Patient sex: M
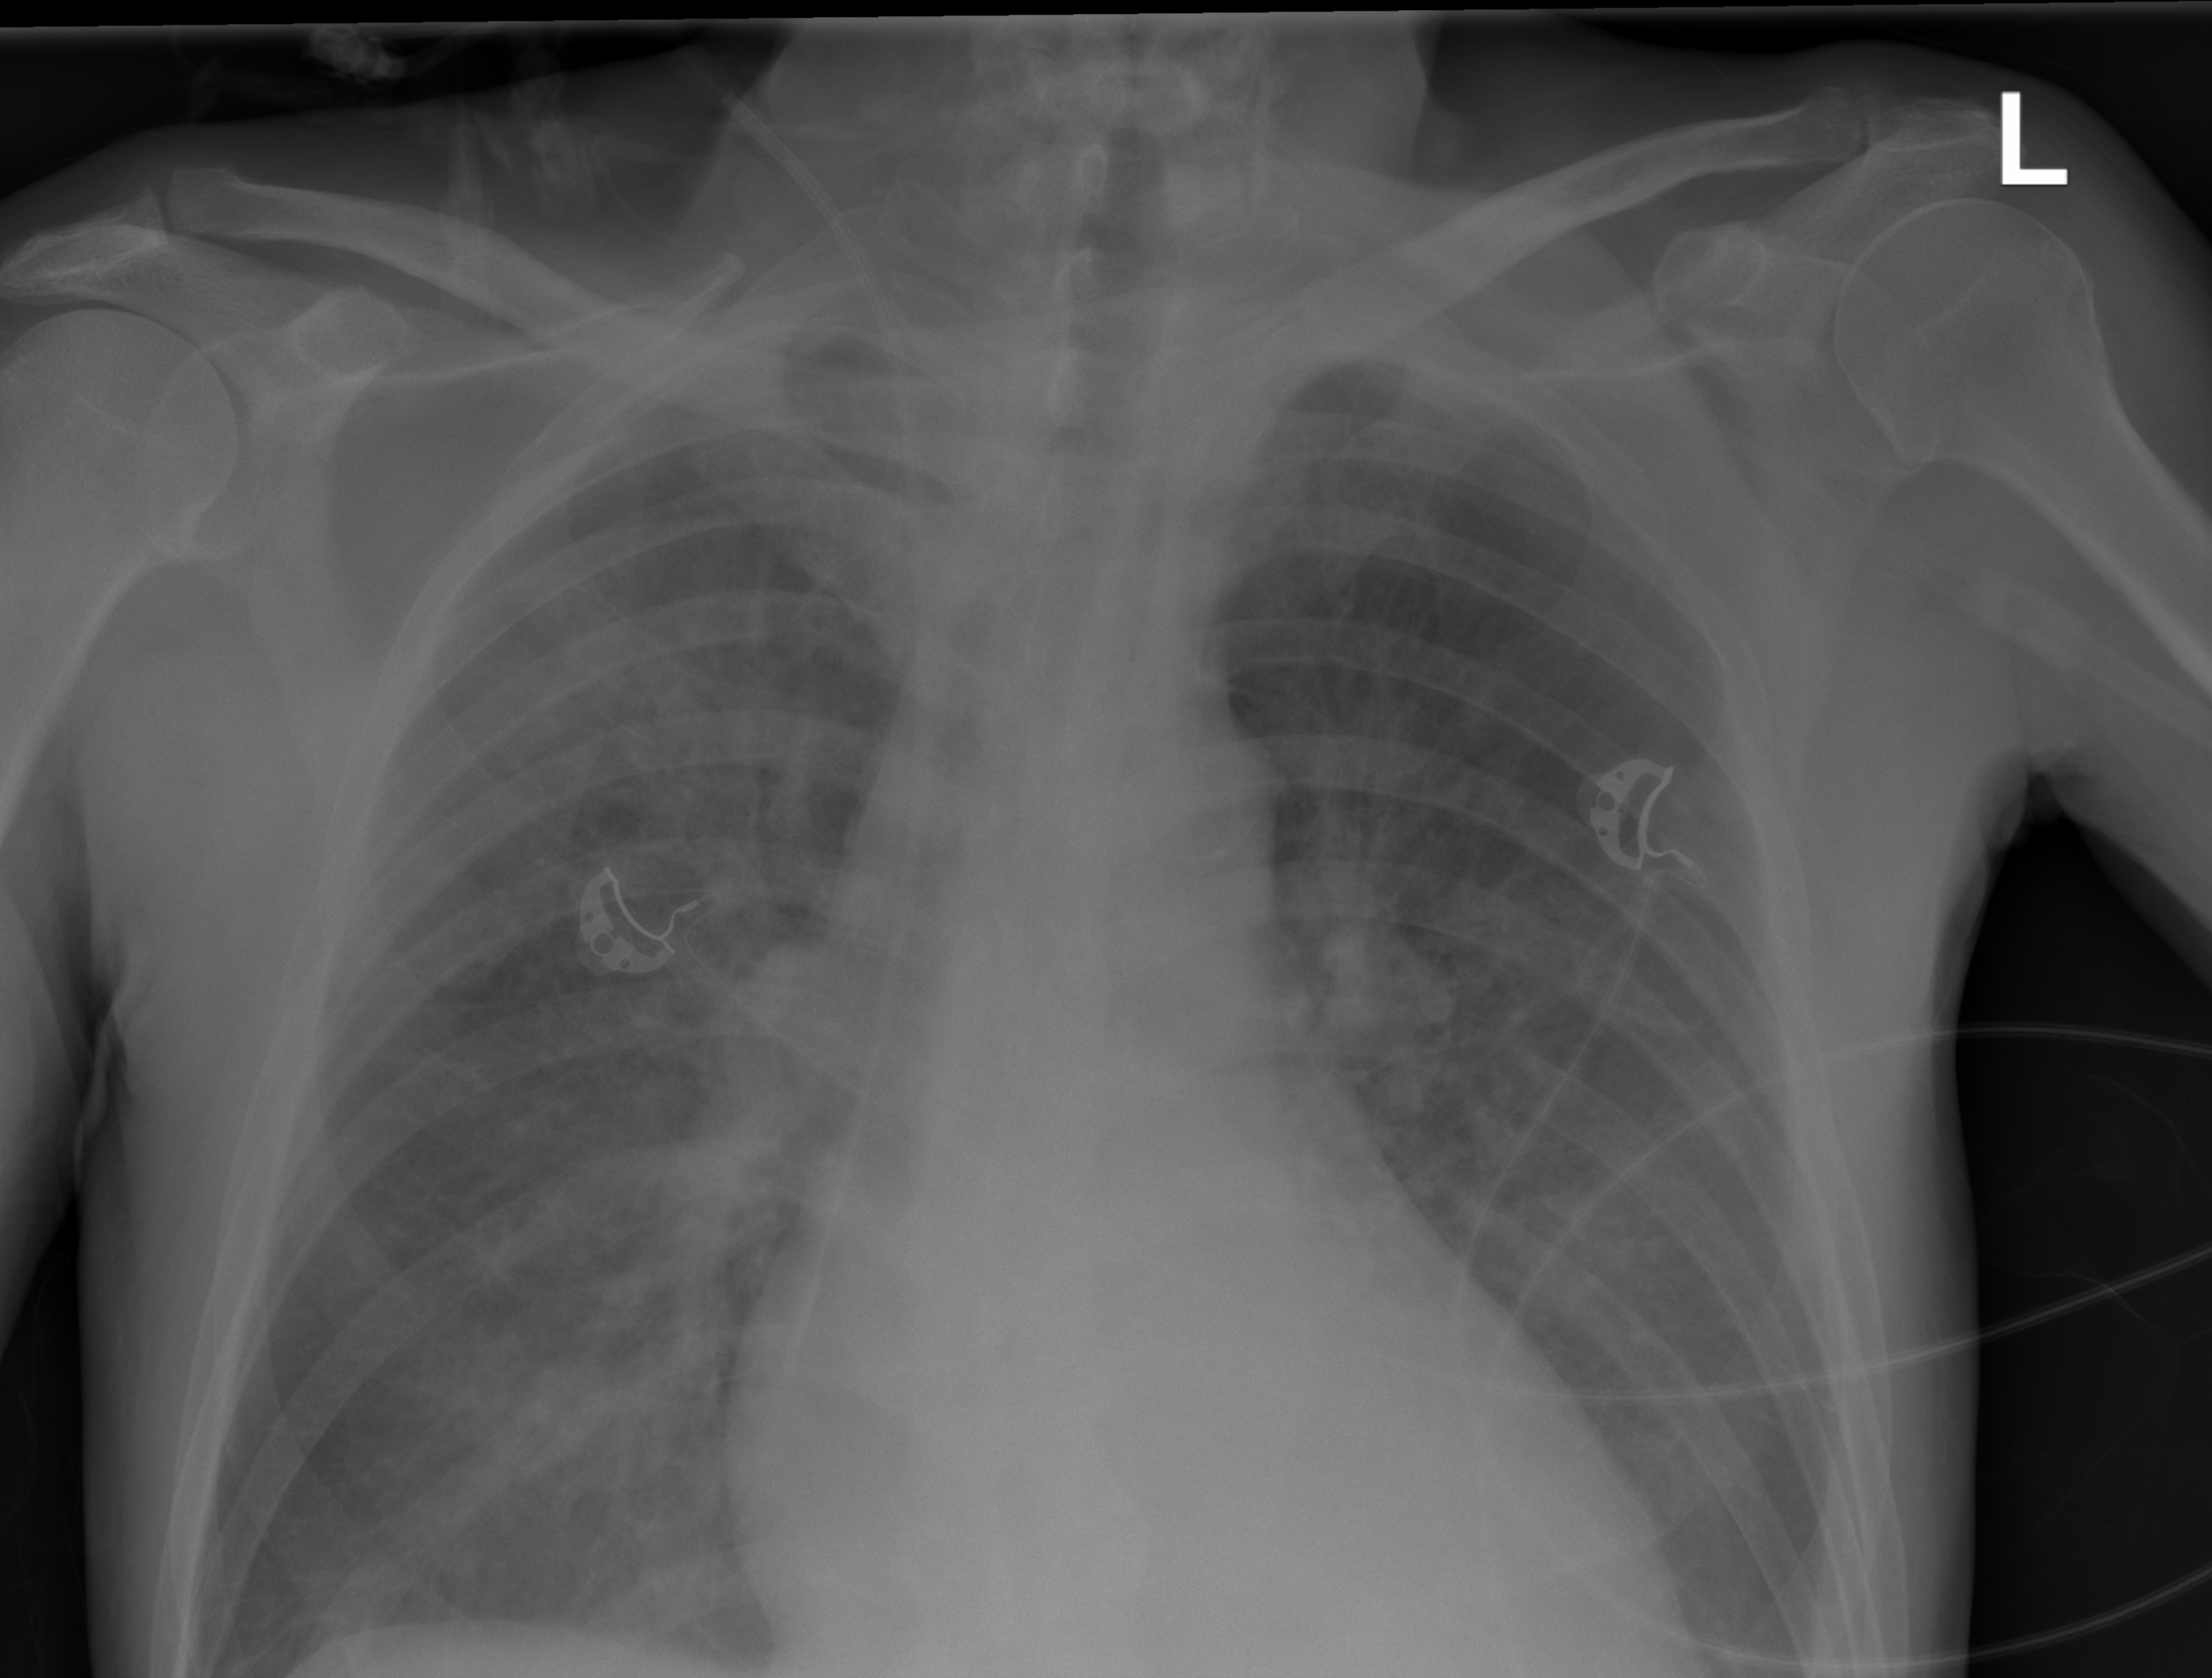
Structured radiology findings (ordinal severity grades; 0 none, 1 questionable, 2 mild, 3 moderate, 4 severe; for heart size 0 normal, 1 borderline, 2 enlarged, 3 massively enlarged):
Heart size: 1
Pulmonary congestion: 2
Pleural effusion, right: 0
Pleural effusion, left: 0
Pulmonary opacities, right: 2
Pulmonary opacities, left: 2
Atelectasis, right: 2
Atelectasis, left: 2